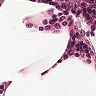
Metastatic tissue present: no